Interaction volume radius: 5 \u00c5
Interaction volume height: 50 \u00c5
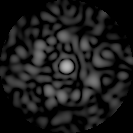
Disorder parameter: 0.8309